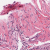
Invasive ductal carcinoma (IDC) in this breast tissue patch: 0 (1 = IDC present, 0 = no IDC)